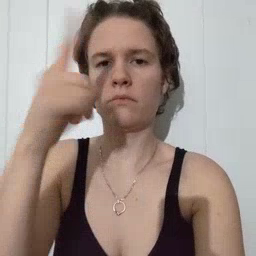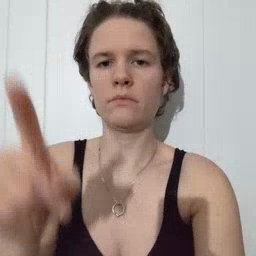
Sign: for